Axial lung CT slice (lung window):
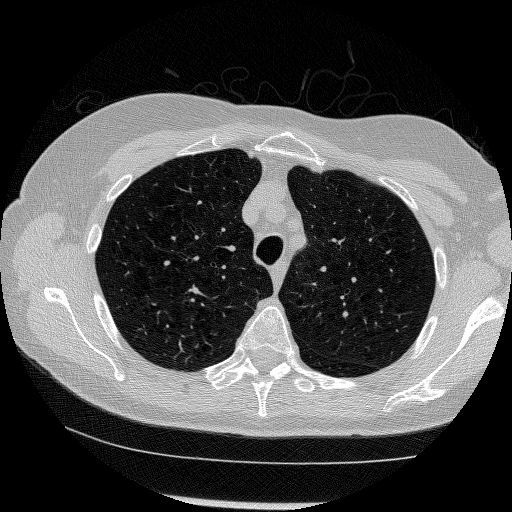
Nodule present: no